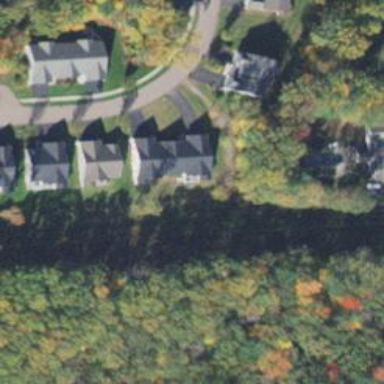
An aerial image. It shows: Residential path.